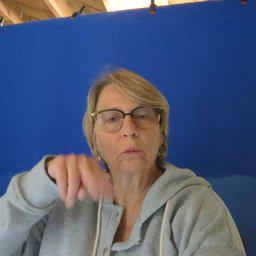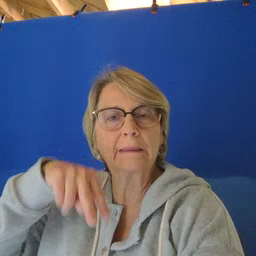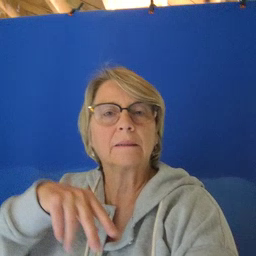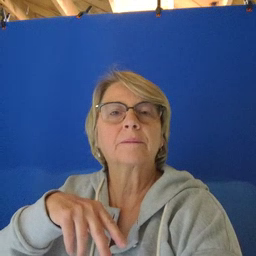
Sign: read